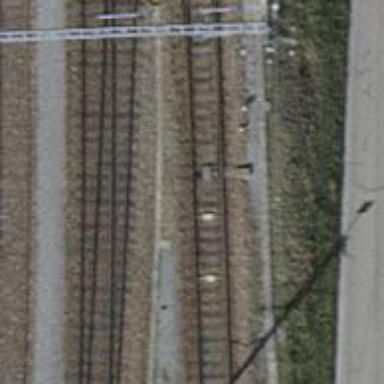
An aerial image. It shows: Single-track electrified railway with contact line.